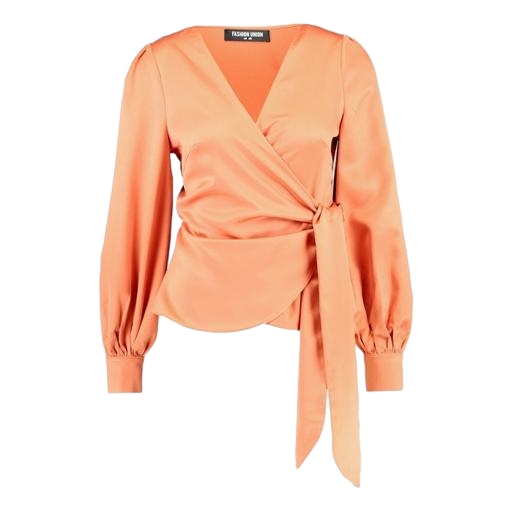
elisha wrap blouse, blue x paris wrap front blouse, orange fwrd exclusive top, white background